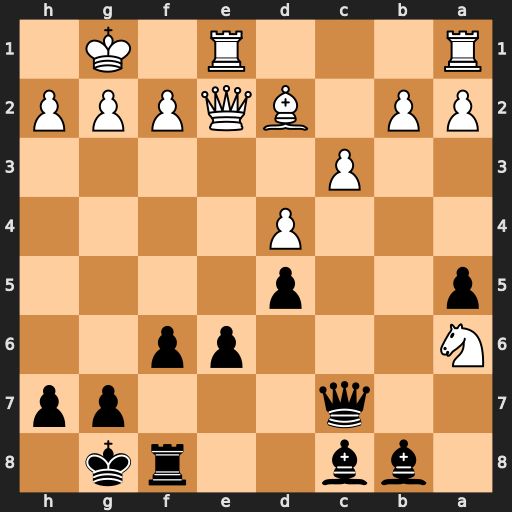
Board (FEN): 1bb2rk1/2q3pp/N3pp2/p2p4/3P4/2P5/PP1BQPPP/R3R1K1
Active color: b
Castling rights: -
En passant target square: -
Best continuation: Qxh2+ Kf1 Qh1#